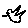
Label: bird